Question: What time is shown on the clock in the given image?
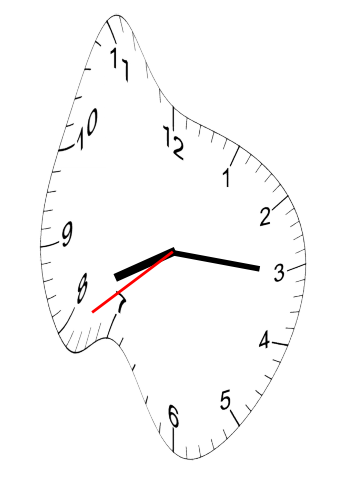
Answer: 08:15:39